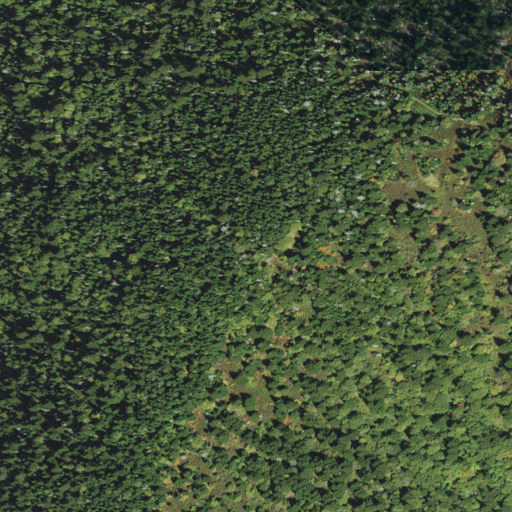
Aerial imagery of ridge(s) in North Carolina named Loggy Ridge containing evergreen forest, deciduous forest, mixed forest, and shrub